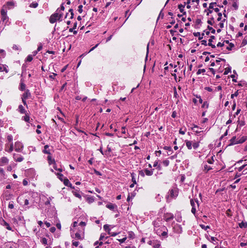
Tumor epithelial tissue: yes
Tumor-associated stroma tissue: yes
Normal tissue: no